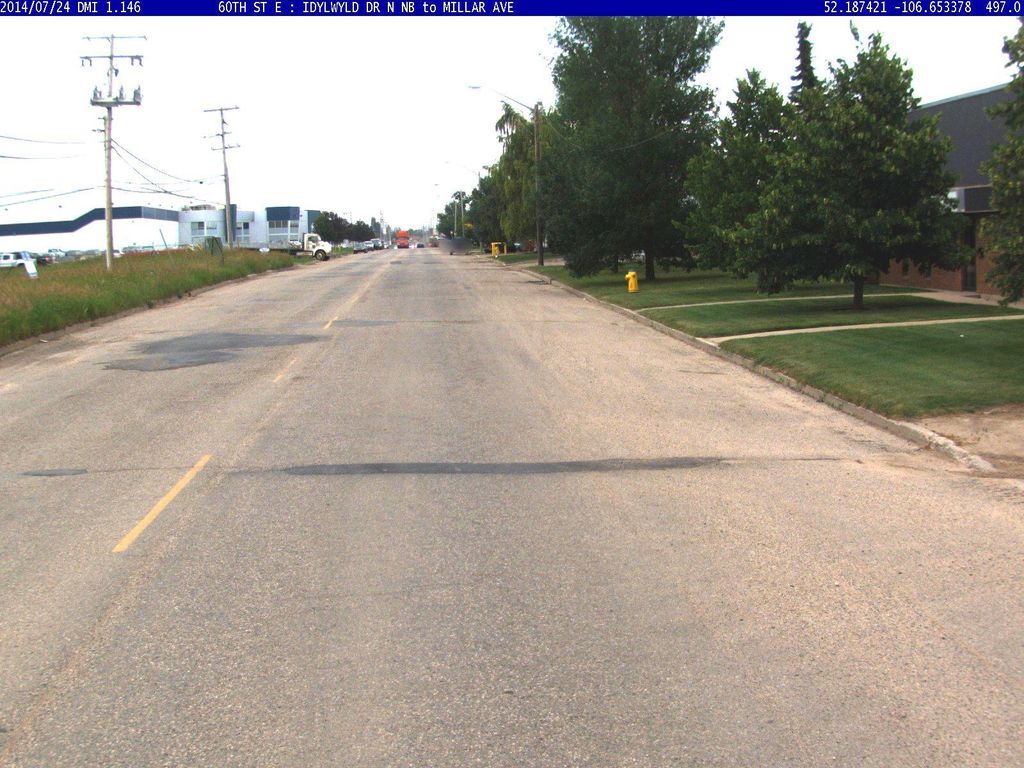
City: saskatoon